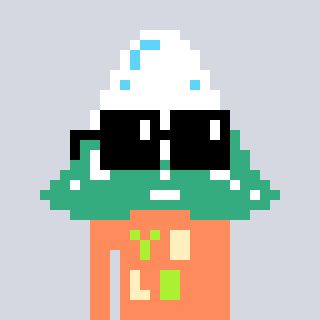
a pixel art character with square black sunglasses, a snowy mountain-shaped head and a peachy-colored body on a cool background